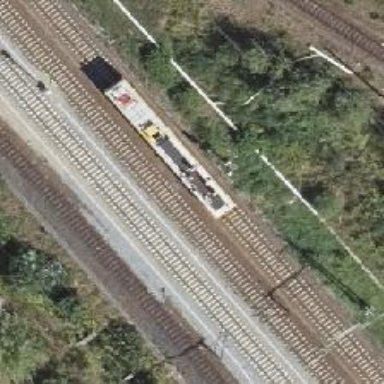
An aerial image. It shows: Railway signal.